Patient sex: F
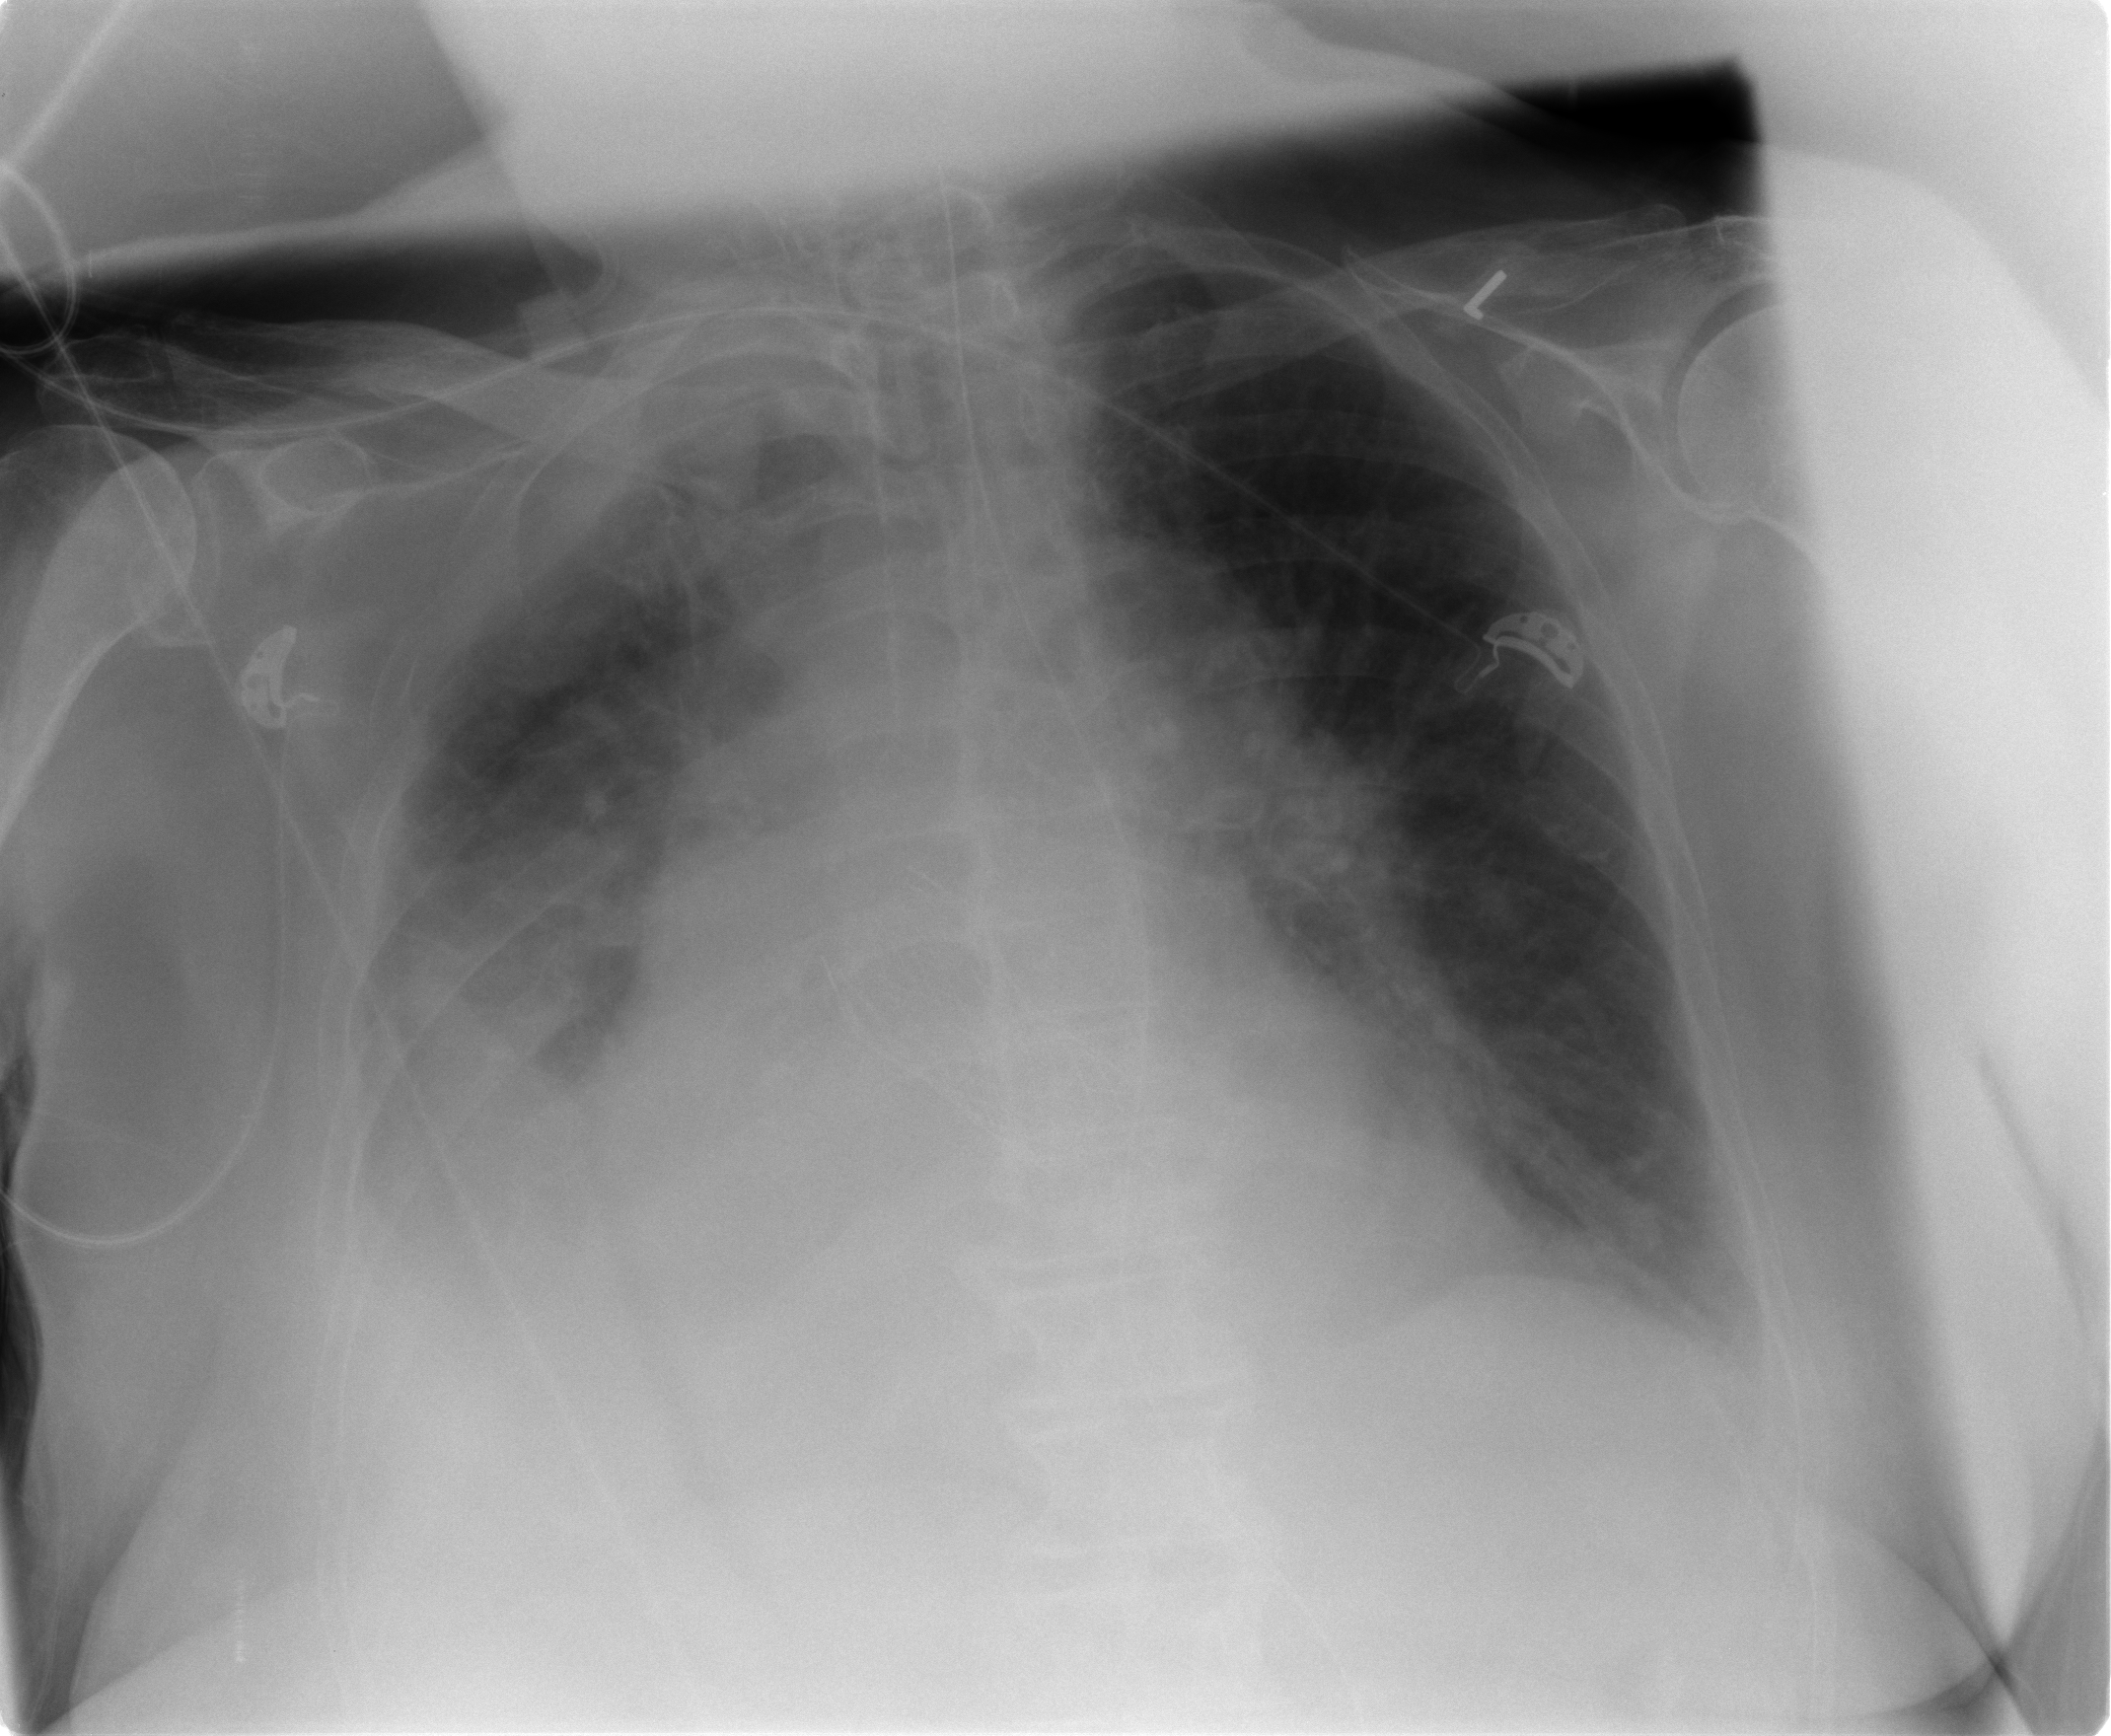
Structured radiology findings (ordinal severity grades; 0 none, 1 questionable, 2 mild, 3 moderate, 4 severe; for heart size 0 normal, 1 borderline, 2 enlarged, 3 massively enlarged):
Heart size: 2
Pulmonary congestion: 2
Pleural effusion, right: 3
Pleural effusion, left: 1
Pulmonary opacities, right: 2
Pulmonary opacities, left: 0
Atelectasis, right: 3
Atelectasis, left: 1